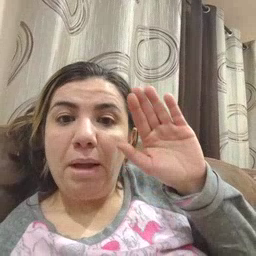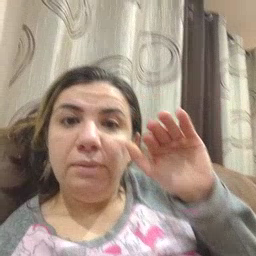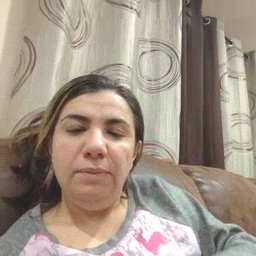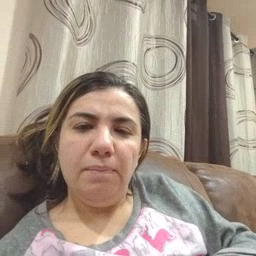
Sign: bye